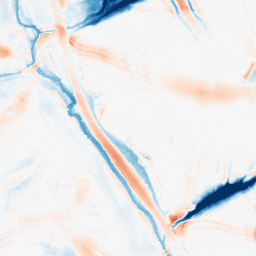
Category: morphological
Decomposition family: tophat_combined
Decomposition parameters: size: 20
Upsampling method: quintic
Upsampling parameters: scale: 4
Upsampling scale: 4